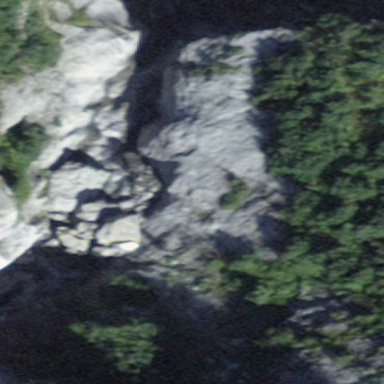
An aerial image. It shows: Landscape of bare rock.